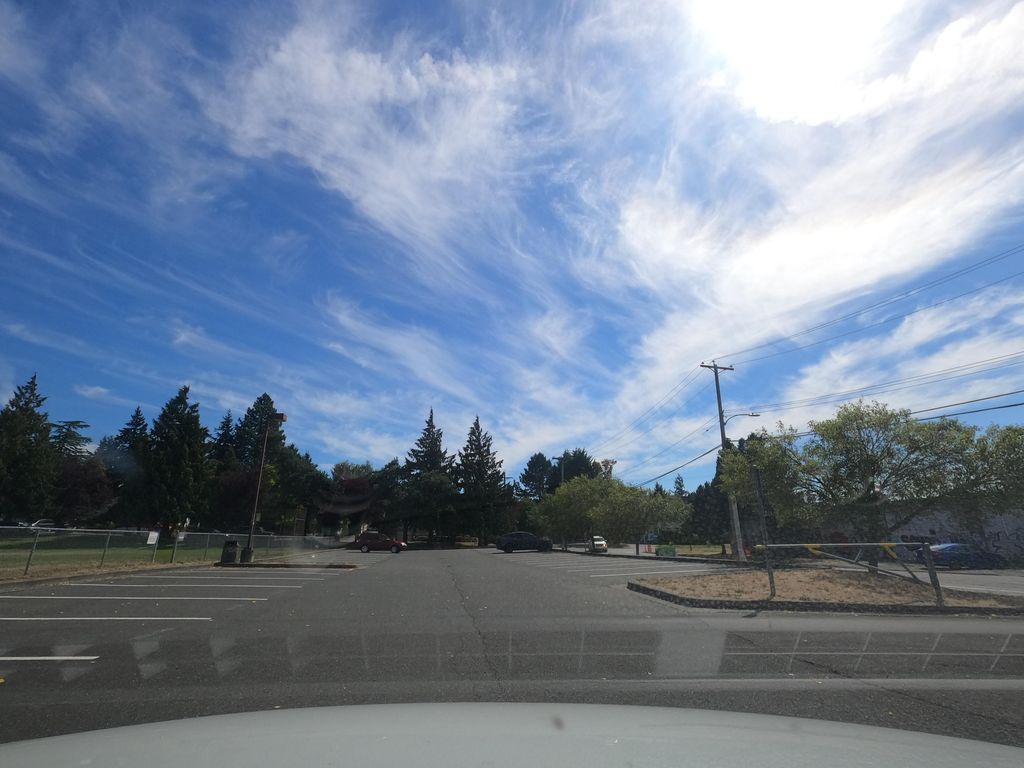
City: victoria